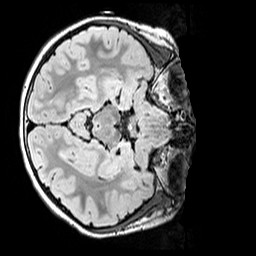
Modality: FLAIR
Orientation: axial
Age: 8
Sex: female
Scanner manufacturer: siemens
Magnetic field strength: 3 T
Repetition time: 5 s
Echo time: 0.388 s